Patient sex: M
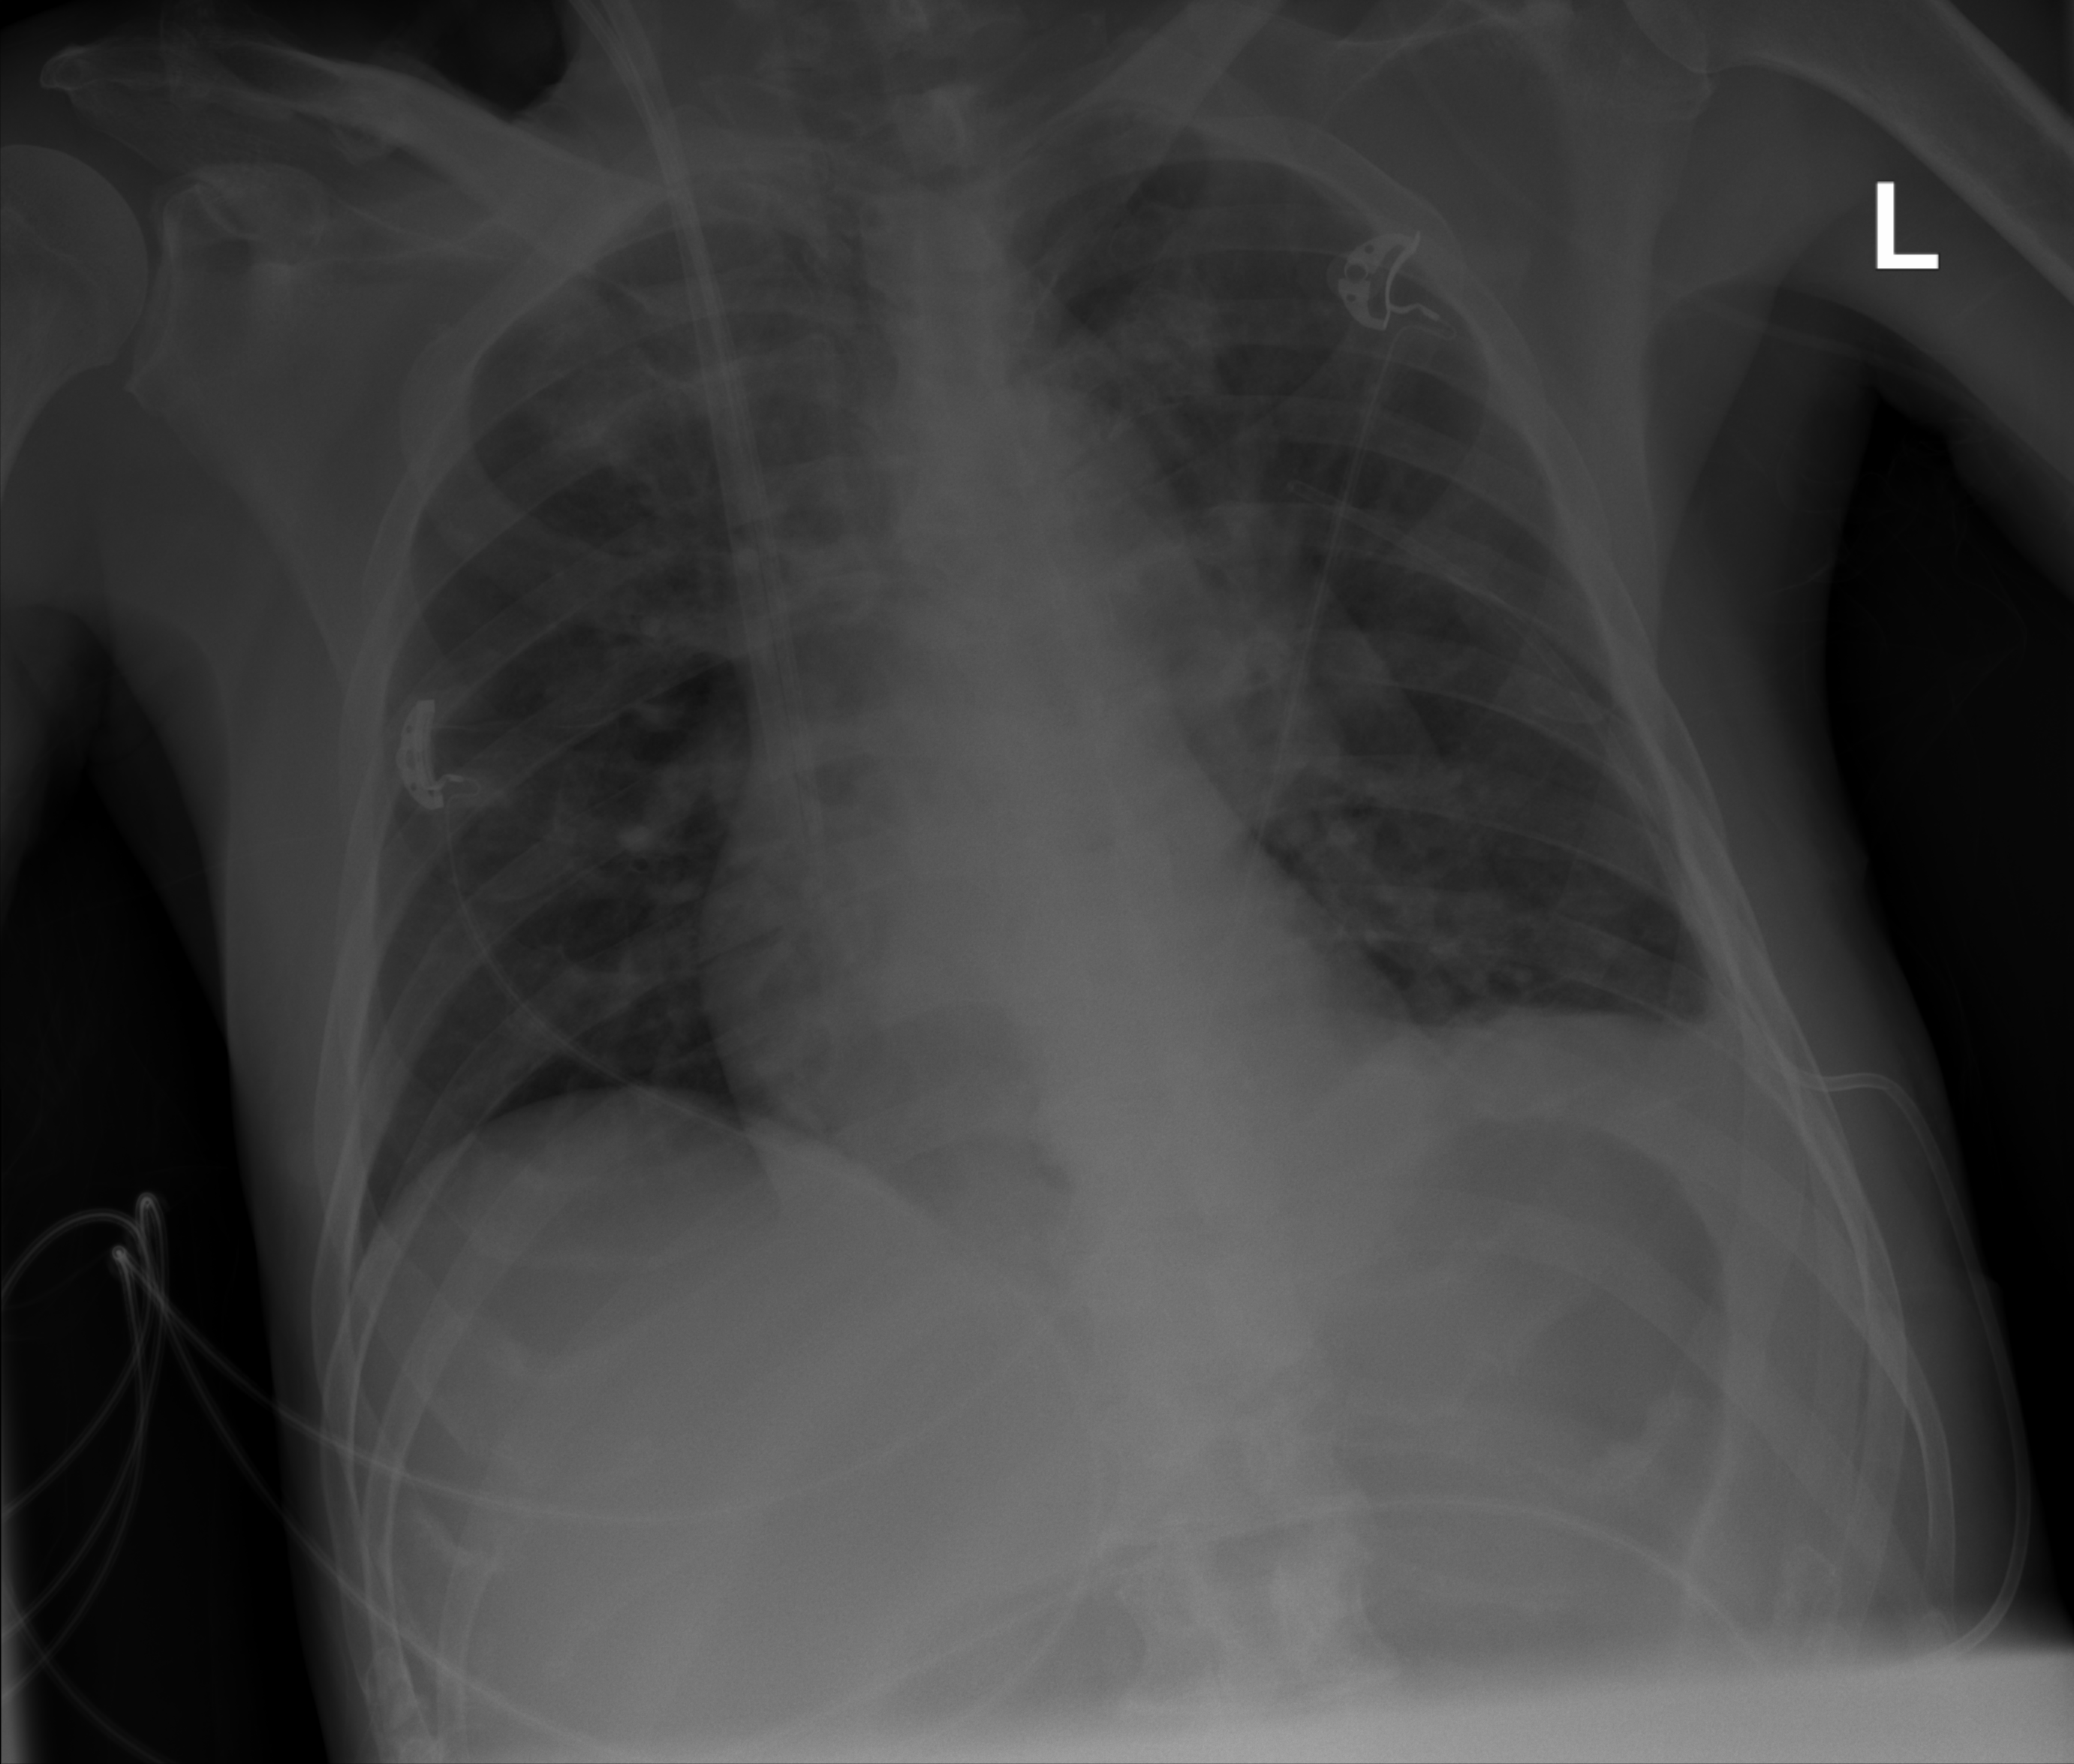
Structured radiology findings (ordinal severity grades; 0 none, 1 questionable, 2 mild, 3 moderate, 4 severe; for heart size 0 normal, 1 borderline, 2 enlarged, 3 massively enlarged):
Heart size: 0
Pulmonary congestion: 0
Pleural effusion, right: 0
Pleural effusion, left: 2
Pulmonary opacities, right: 2
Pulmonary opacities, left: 2
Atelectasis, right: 0
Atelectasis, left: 0